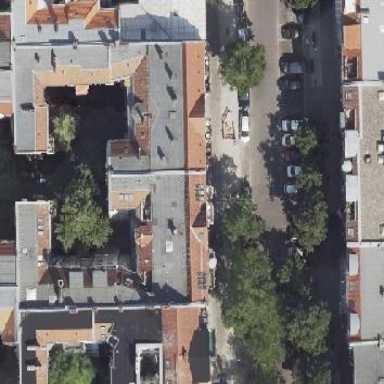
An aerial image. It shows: Gambrel-roofed apartment building with shingles on the roof.